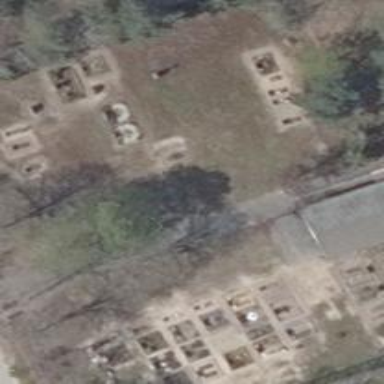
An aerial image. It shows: Cemetery.